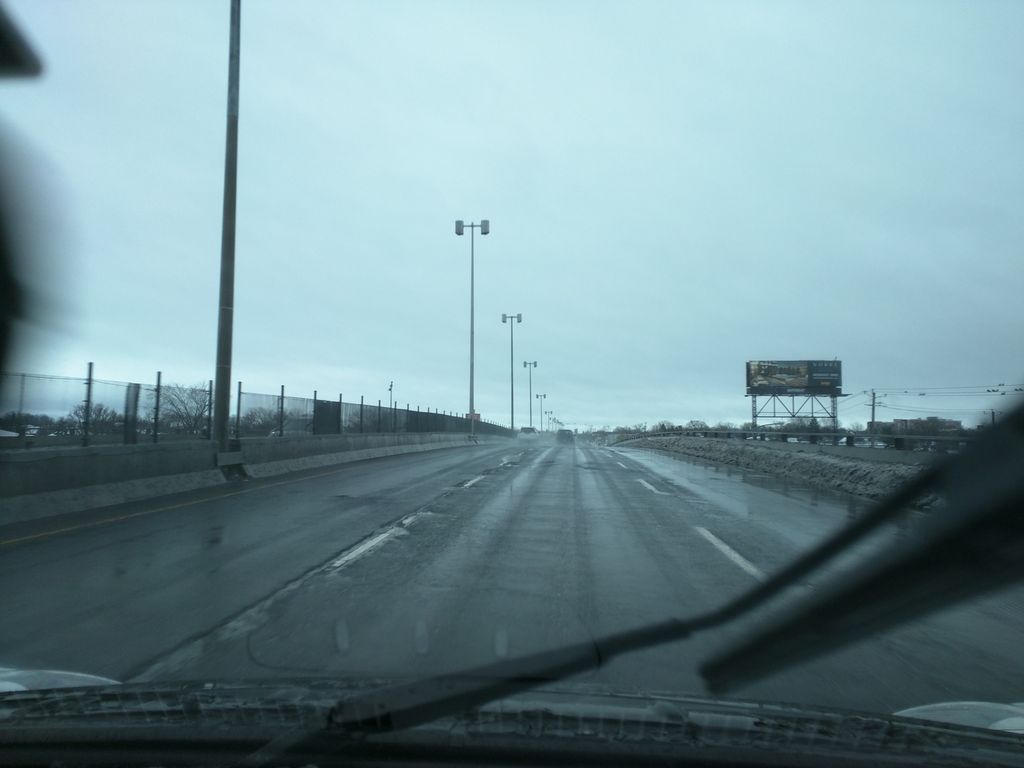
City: montreal